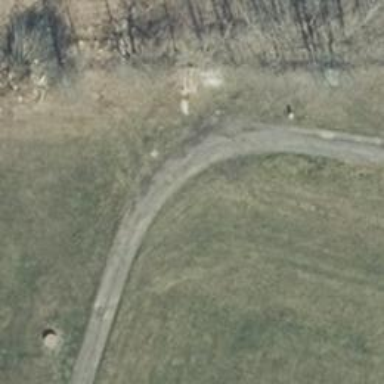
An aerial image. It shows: Driveway with gravel surface.